Question: I am practicing to use BackgroundWorker to do some time-consuming jobs.
My goal is showing all the file paths on UI.

I press the RUN button and press the CANCEL button after executing it for 5 seconds. It works fine.
Then I repeat the above steps, I notice that "Check_File" is executed for the third time.
I think that it shall be only two times.
The UI shows like below:
>
1. Searching for Files - Many FileName Appear - Canceled
2. Searching for Files - Many FileName Appear - Searching for Files - Canceled
The following is my code:
'''
private void Run_Click(object sender, RoutedEventArgs e)
{
worker.WorkerSupportsCancellation = true;
worker.WorkerReportsProgress = true;
worker.DoWork += Worker_DoWork;
worker.ProgressChanged += Worker_ProgressChanged;
worker.RunWorkerAsync(PText.Text);
worker.RunWorkerCompleted += Worker_RunWorkerCompleted;
}
private void Worker_RunWorkerCompleted(object sender, RunWorkerCompletedEventArgs e)
{
if (e.Cancelled == true)
{
FLabel.Content = "Canceled";
}
else
{
FLabel.Content = "Finish";
}
worker.Dispose();
}
private void Worker_ProgressChanged(object sender, ProgressChangedEventArgs e)
{
FLabel.Content = e.UserState.ToString();
}
private void Worker_DoWork(object sender, DoWorkEventArgs e)
{
Check_File("My_Folder_Path", (String)e.Argument, e);
}
private void Cancel_Click(object sender, RoutedEventArgs e)
{
worker.CancelAsync();
}
public void Check_File(string Path, string FindStr, DoWorkEventArgs e)
{
string v_alert;
i += 1;
try
{
if (Path.LastIndexOf('\') != Path.Length)
{
Path = string.Concat(Path, "\");
}
if (Directory.Exists(Path))
{
worker.ReportProgress(0, string.Concat("Searching for Files...", i.ToString()));
string[] Files = Directory.GetFiles(Path);
if (Files.Length != 0)
{
foreach (string f in Files)
{
if (worker.CancellationPending == true)
{
e.Cancel = true;
break;
}
worker.ReportProgress(Array.IndexOf(Files, f) / Files.Length * 100, f);
}
}
}
else
{
v_alert = string.Concat("No Path:", Path);
MessageBox.Show(v_alert);
}
}
catch (Exception ex)
{
MessageBox.Show(ex.Message);
}
}
'''
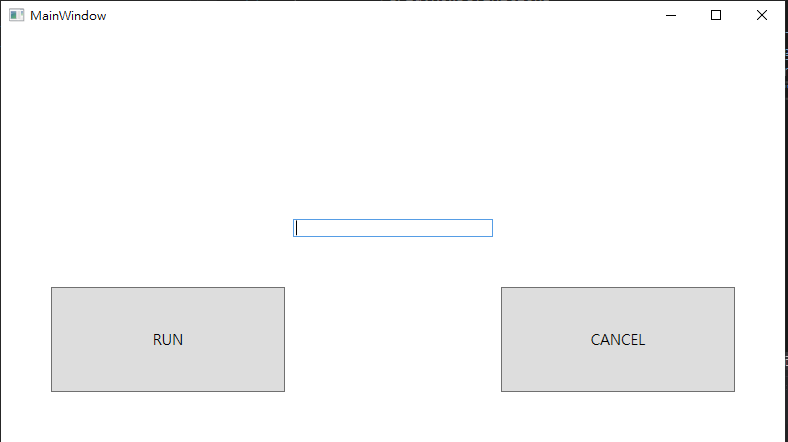
Answer: Everytime you press the button you add an event to the worker.
'''
private void Run_Click(object sender, RoutedEventArgs e)
{
worker.WorkerSupportsCancellation = true;
worker.WorkerReportsProgress = true;
worker.DoWork += Worker_DoWork; //<----Happens here
worker.ProgressChanged += Worker_ProgressChanged;
worker.RunWorkerAsync(PText.Text);
worker.RunWorkerCompleted += Worker_RunWorkerCompleted;
}
'''
So if you press it once. The worker has one event attached. If you press it a second time, the worker get attached another event. Hes now has two events. Hes runs again (this time with 2 events) and there is a total of three runs.
You should set up the worker somewhere else.
'''
public Form1()
{
InitializeComponent();
//Init the worker here...
worker.WorkerSupportsCancellation = true;
worker.WorkerReportsProgress = true;
worker.DoWork += Worker_DoWork;
worker.ProgressChanged += Worker_ProgressChanged;
worker.RunWorkerCompleted += Worker_RunWorkerCompleted;
}
private void Run_Click(object sender, RoutedEventArgs e)
{
//only run the worker here
worker.RunWorkerAsync(PText.Text);
}
'''
As Shocky mentioned in the comments, you could also remove the existing event before you attach a new one.